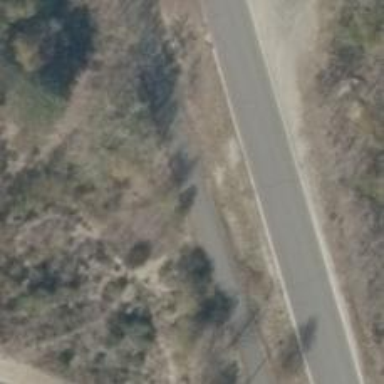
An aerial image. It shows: Asphalt path.